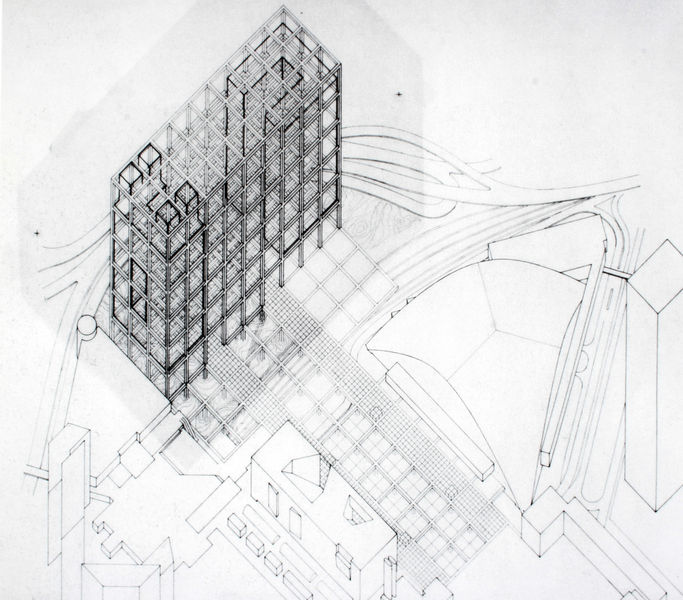
Titel: Zentrum für internationale Kommunikation und Ministerium für Städtebau und Wohnungswesen, Projekt, Paris - Isometrie
Künstler: Jean Nouvel
Schlagwörter: weiß, stadt, grau, schwarz, skizze, zeichnung, dach, gebäude, architektur, gitter, wege, dächer, grafik, graphik, platz, vogelperspektive, grube, aufsicht, straßen, berlin, gerüst, schwarzweiß, entwurf, würfel, quadrate, skelett, struktur, geschosse, plan, stahl, stockwerke, raster, aufriss, bauplan, rasterung, skelettbau, stadtplanung, stahlskelett, stahlskelettbau, urbanistik, hochhaus, hochhäuser, straßenführung, rohbau, strassenkreuzung, unterführung, flugaufnahme, neuer bahnhof, roter palast, straßenfürung